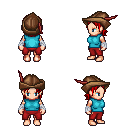
a pixel art fantasy rpg character, female body template, human, light skin, teal sleeveless shirt, red pants, red long bangs hairstyle, leather cap, white cloth bandages, four views (front, back, left, right), 2x2 character sprite sheet, small pixel art, hard edges, no anti-aliasing